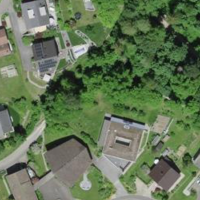
EUNIS habitat code: 55
Species observed at this site:
Sambucus nigra
Poa annua
Lamium galeobdolon